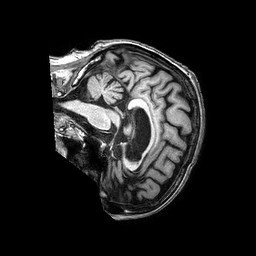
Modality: T1w
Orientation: sagittal
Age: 79
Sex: female
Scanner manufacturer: philips
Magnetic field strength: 3 T
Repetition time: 0.006817 s
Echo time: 0.003071 s